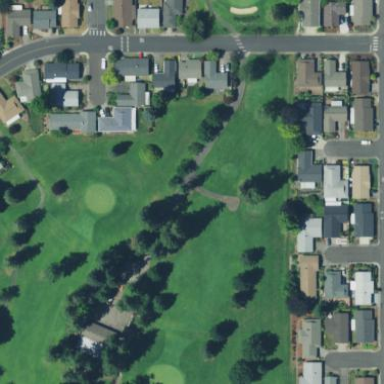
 specifically mown fairway on golf course."